Question:
as you can see in the tooltip ballon (not the system tray icon) there is an icon of adobe.
tnx allot
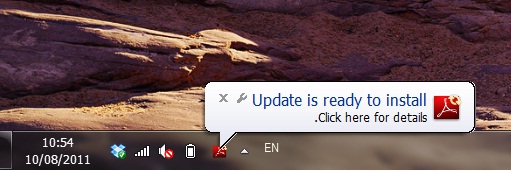
Answer: Have a look at 'org.eclipse.jface.window.ToolTip' which allows you to have any 'Composite' as the tooltip.